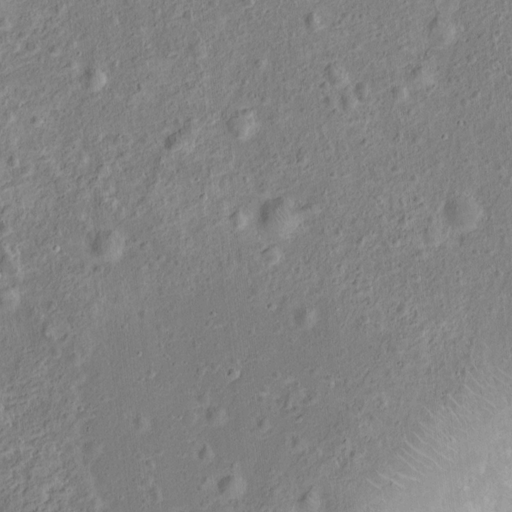
Objects detected: cone